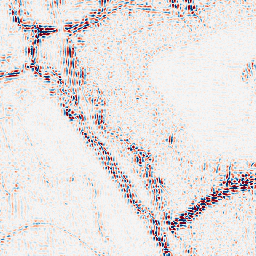
Category: wavelet
Decomposition family: wavelet_reverse_biorthogonal
Decomposition parameters: wavelet: rbio5.5
level: 2
Upsampling method: bilinear
Upsampling parameters: scale: 2
Upsampling scale: 2